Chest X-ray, PA view. Patient: 66 years old, sex F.
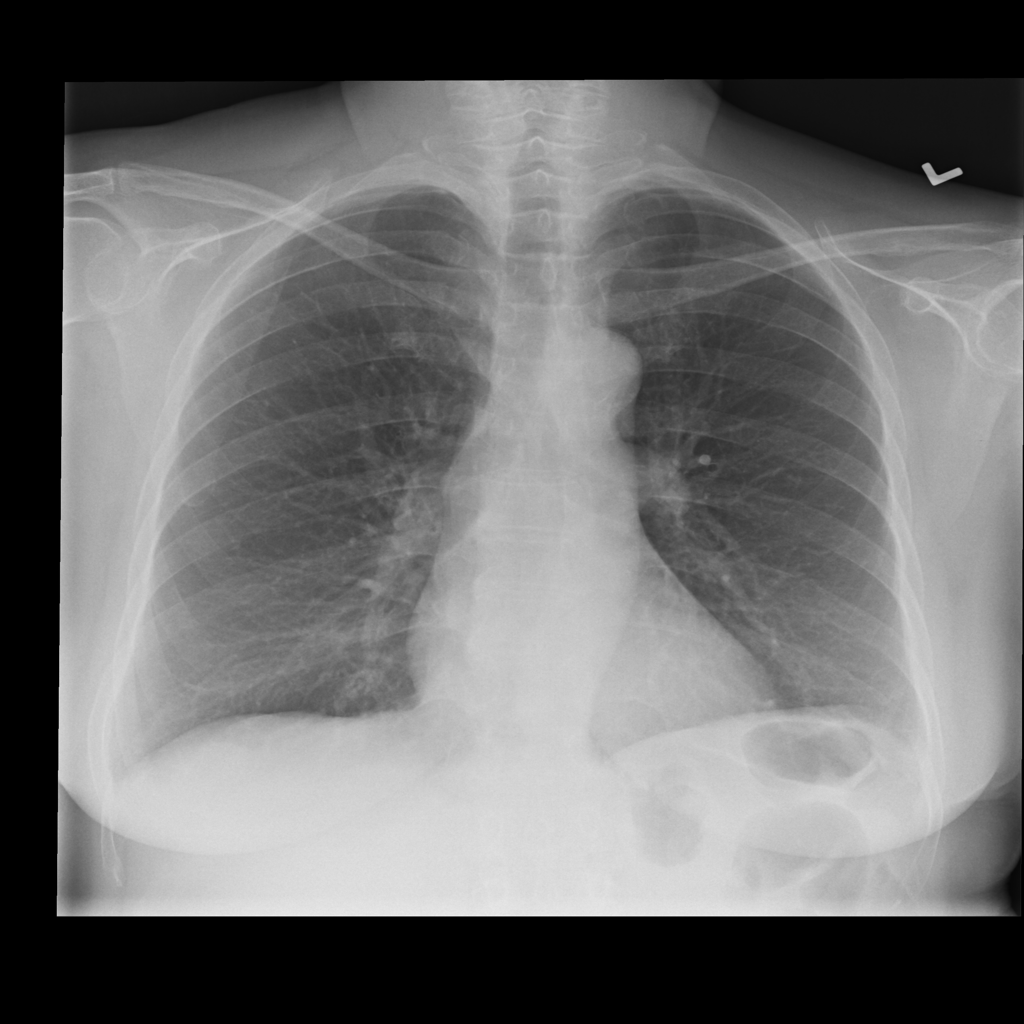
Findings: No Finding